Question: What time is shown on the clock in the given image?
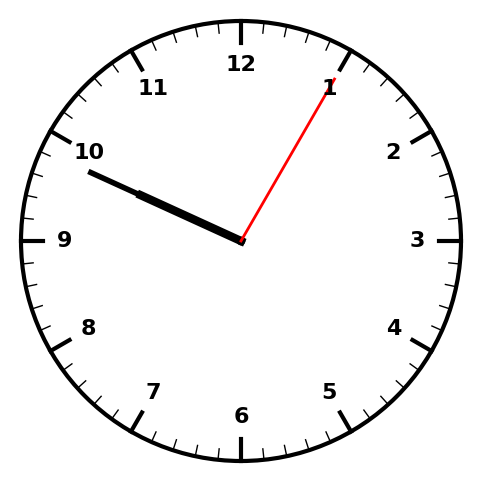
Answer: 09:49:05